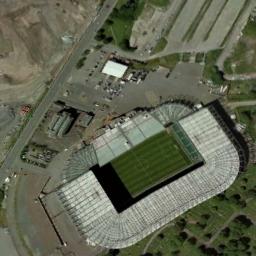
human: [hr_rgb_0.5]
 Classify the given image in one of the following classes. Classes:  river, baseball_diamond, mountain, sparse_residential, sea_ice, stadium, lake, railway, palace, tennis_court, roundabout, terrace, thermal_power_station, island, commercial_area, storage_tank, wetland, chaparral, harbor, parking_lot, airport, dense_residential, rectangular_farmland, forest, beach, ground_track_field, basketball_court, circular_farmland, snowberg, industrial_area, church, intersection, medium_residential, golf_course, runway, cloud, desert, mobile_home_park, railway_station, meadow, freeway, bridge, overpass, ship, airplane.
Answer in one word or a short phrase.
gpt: stadium